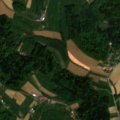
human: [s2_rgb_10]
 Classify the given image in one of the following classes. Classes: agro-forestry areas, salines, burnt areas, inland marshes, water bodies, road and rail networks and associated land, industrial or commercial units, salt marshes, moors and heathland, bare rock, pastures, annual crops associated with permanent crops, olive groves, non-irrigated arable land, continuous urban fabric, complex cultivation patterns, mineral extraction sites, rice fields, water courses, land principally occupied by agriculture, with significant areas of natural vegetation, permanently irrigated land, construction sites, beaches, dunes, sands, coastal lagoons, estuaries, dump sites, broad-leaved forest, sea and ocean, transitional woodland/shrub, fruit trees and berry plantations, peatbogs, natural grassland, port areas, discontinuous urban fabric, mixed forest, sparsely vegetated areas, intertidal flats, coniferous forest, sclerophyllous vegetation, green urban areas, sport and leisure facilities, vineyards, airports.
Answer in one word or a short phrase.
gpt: complex cultivation patterns, broad-leaved forest